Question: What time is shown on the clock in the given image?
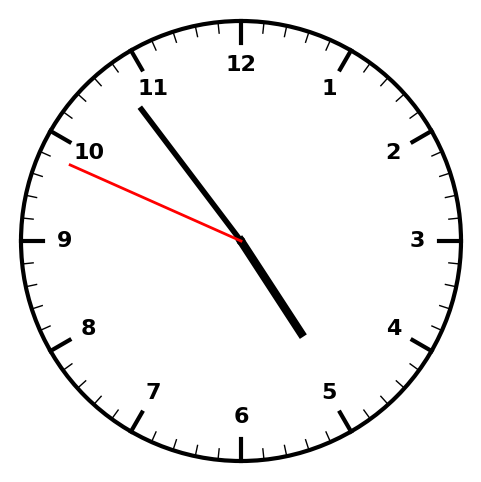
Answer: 04:53:49